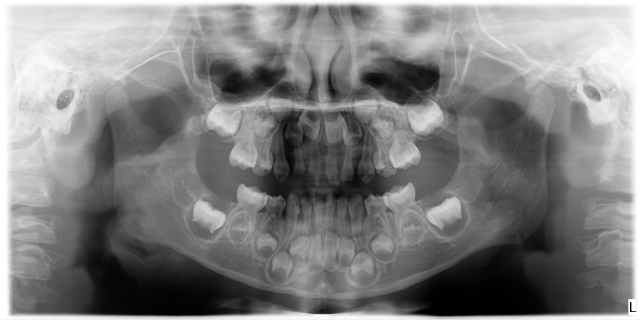
child